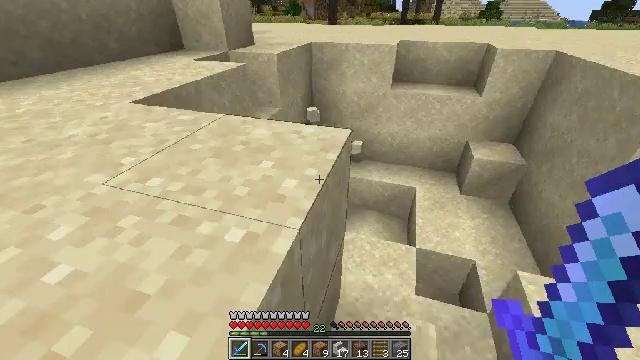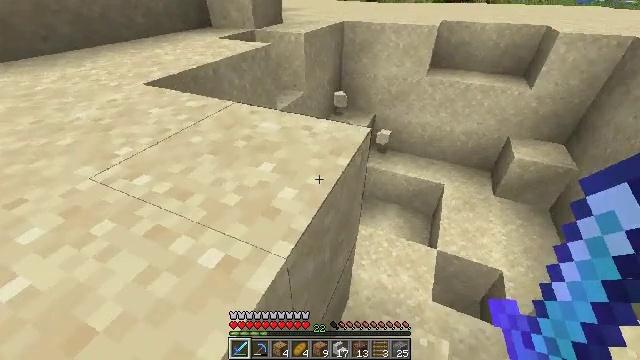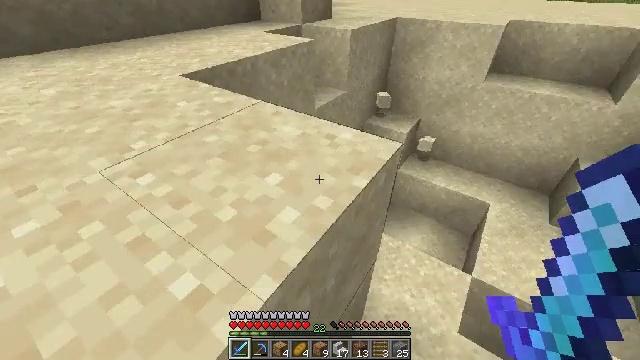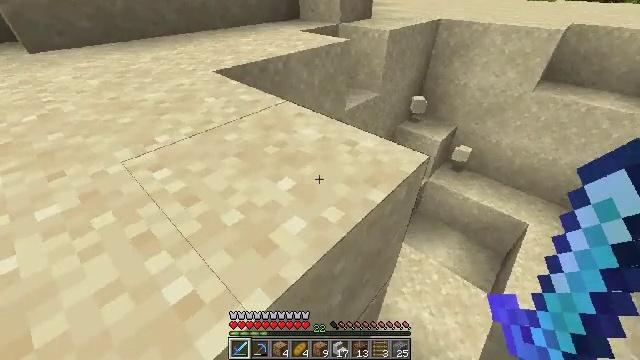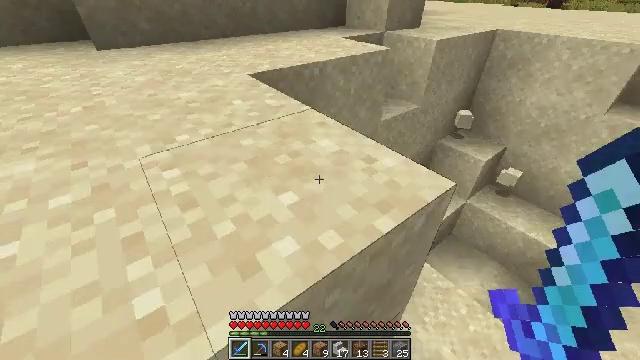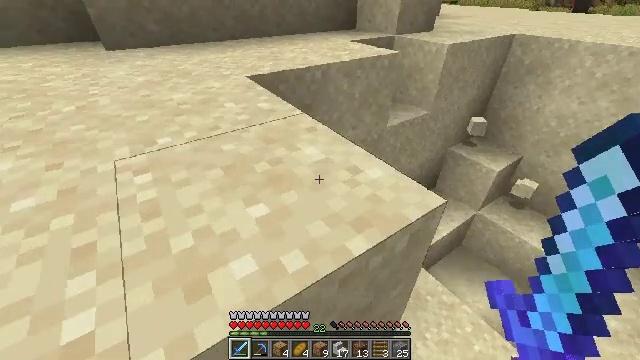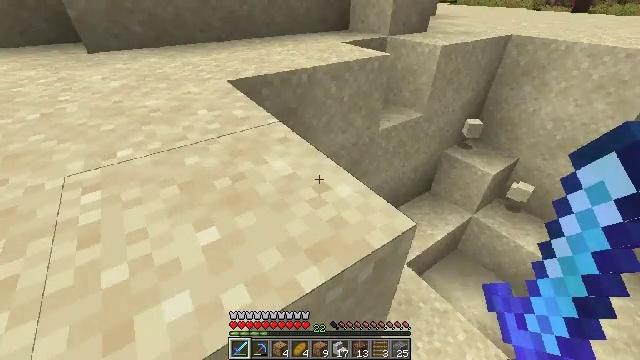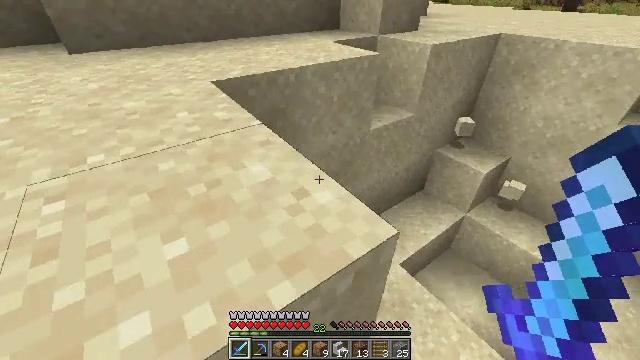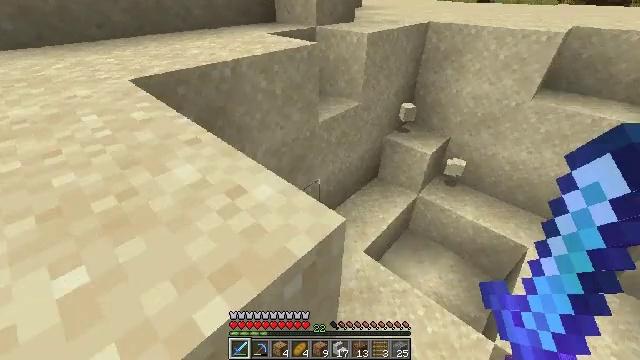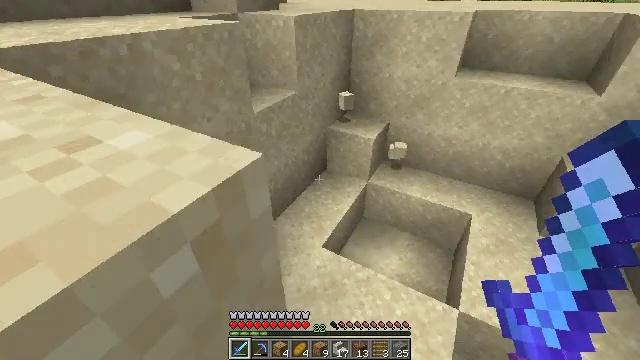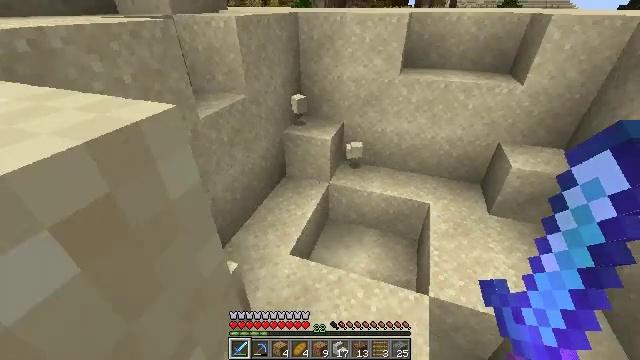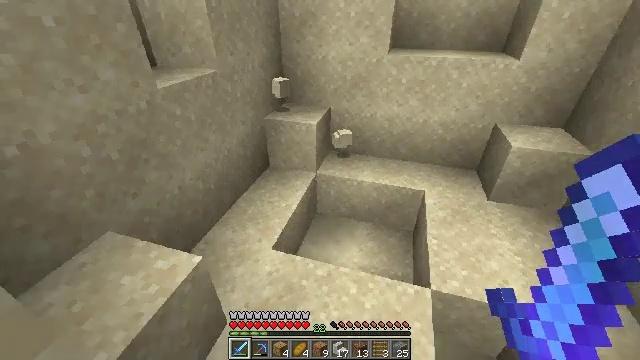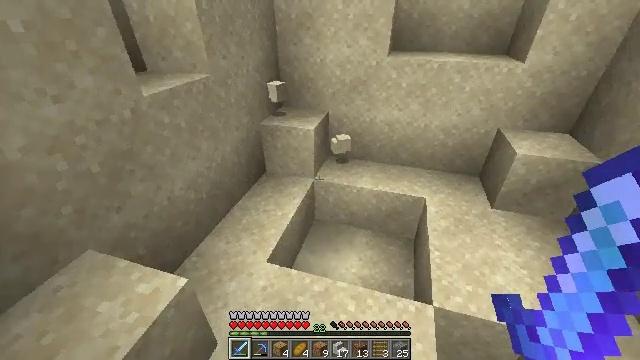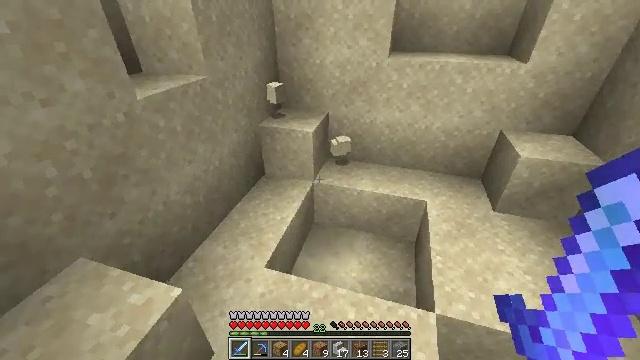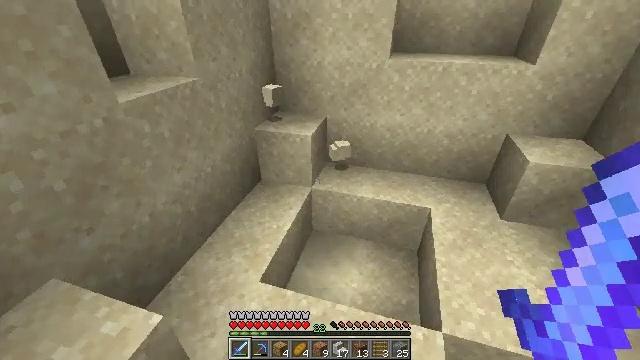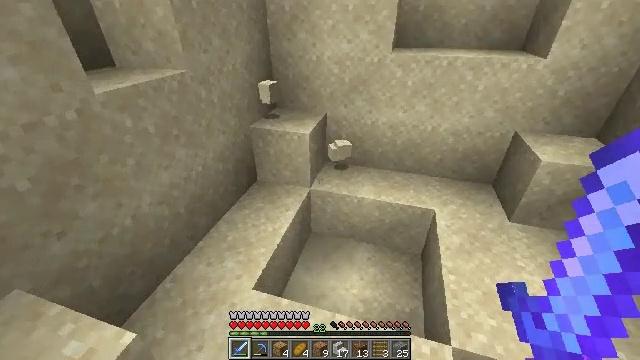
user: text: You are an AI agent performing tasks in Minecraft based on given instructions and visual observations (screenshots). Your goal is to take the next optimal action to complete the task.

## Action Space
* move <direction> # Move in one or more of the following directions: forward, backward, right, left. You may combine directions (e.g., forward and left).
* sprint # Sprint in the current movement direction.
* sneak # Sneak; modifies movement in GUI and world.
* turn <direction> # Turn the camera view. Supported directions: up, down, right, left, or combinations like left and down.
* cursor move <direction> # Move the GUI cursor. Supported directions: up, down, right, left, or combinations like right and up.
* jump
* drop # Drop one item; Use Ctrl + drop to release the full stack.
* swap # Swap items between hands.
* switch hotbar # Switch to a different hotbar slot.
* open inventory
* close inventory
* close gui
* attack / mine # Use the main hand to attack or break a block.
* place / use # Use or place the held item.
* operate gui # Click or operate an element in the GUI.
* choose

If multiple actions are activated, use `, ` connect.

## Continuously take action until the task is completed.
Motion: motion action
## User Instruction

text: Remove an iron nugget from the inventory.
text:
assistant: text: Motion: move forward, turn left and down
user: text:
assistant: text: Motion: move forward, turn left
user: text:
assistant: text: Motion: move forward, turn left
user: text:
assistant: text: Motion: move forward, turn left and up
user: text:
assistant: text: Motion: move forward, turn left
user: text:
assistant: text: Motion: move forward
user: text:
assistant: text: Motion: move forward, turn right
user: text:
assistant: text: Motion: move forward, turn right
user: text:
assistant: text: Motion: move forward, turn right and up
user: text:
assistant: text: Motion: move forward, turn right and up
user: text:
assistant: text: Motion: move forward, turn right
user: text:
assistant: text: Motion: move forward
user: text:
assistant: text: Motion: move forward
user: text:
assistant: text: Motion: move forward
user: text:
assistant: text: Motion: move forward
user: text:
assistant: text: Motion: move forward
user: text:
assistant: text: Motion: move forward
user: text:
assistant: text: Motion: move forward
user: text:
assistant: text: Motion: move forward
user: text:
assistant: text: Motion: move forward
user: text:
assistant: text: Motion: move forward
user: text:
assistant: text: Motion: move forward
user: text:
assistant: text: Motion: move forward
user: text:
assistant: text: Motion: move forward
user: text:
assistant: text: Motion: move forward
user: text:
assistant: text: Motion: no_op
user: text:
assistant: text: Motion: move forward
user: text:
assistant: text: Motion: move forward
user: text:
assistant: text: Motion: move forward
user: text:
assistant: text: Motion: move forward